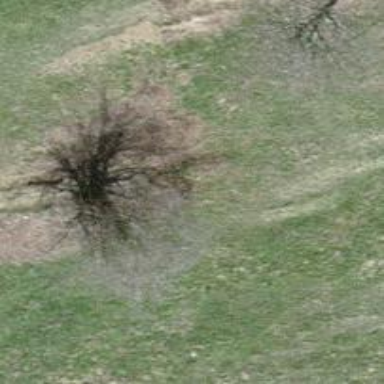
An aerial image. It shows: Urban area featuring tree as natural element.